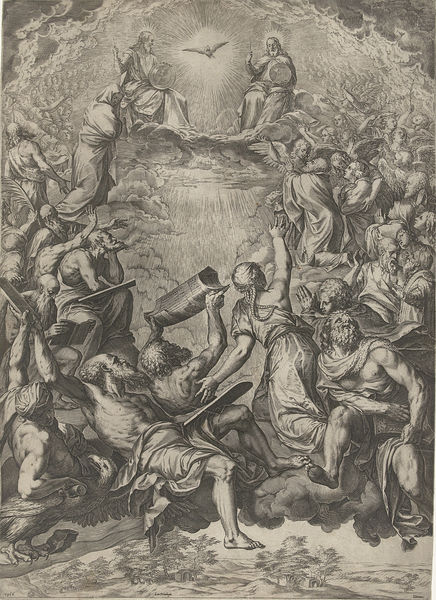
Titel: Triomf van de Heilige Drieëenheid (La Gloria)
Künstler: Cornelis Cort
Standort: Amsterdam
Institution: Rijksmuseum
Schlagwörter: men, people, white, women, black, print, angel, angels, clouds, gods, heaven, man, sky, nature, sun, light, drawing, black and white, bird, battle, saint, wings, descent, jesus, gate, engraving, dynamic, war, dove, god, father, judgement, son, earth, spirit, judgement day, holy spirit, final